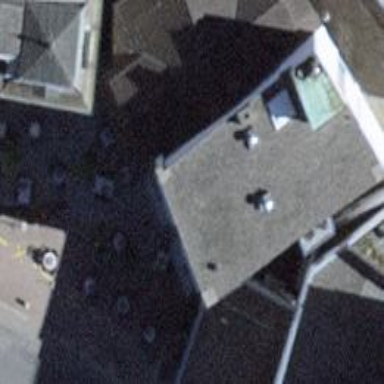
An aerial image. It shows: Hotel building.